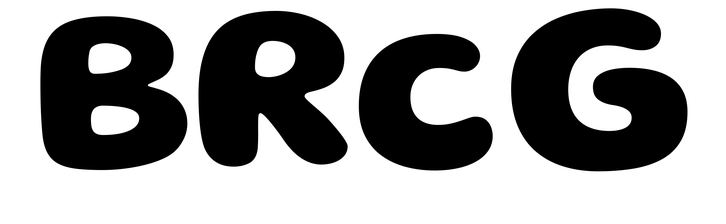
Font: Gluten_Bold